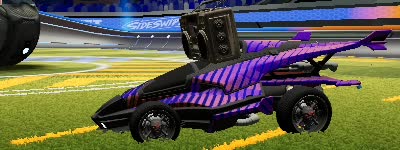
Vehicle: aftershock